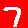
Digit: 7